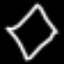
Label: diamond